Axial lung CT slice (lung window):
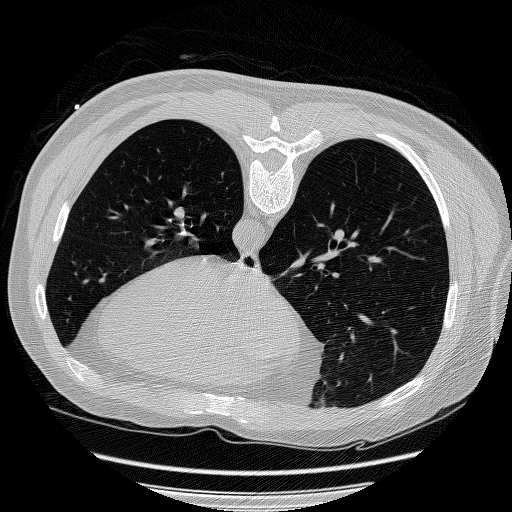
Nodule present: no